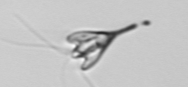
Label: Pyramimonas_longicauda